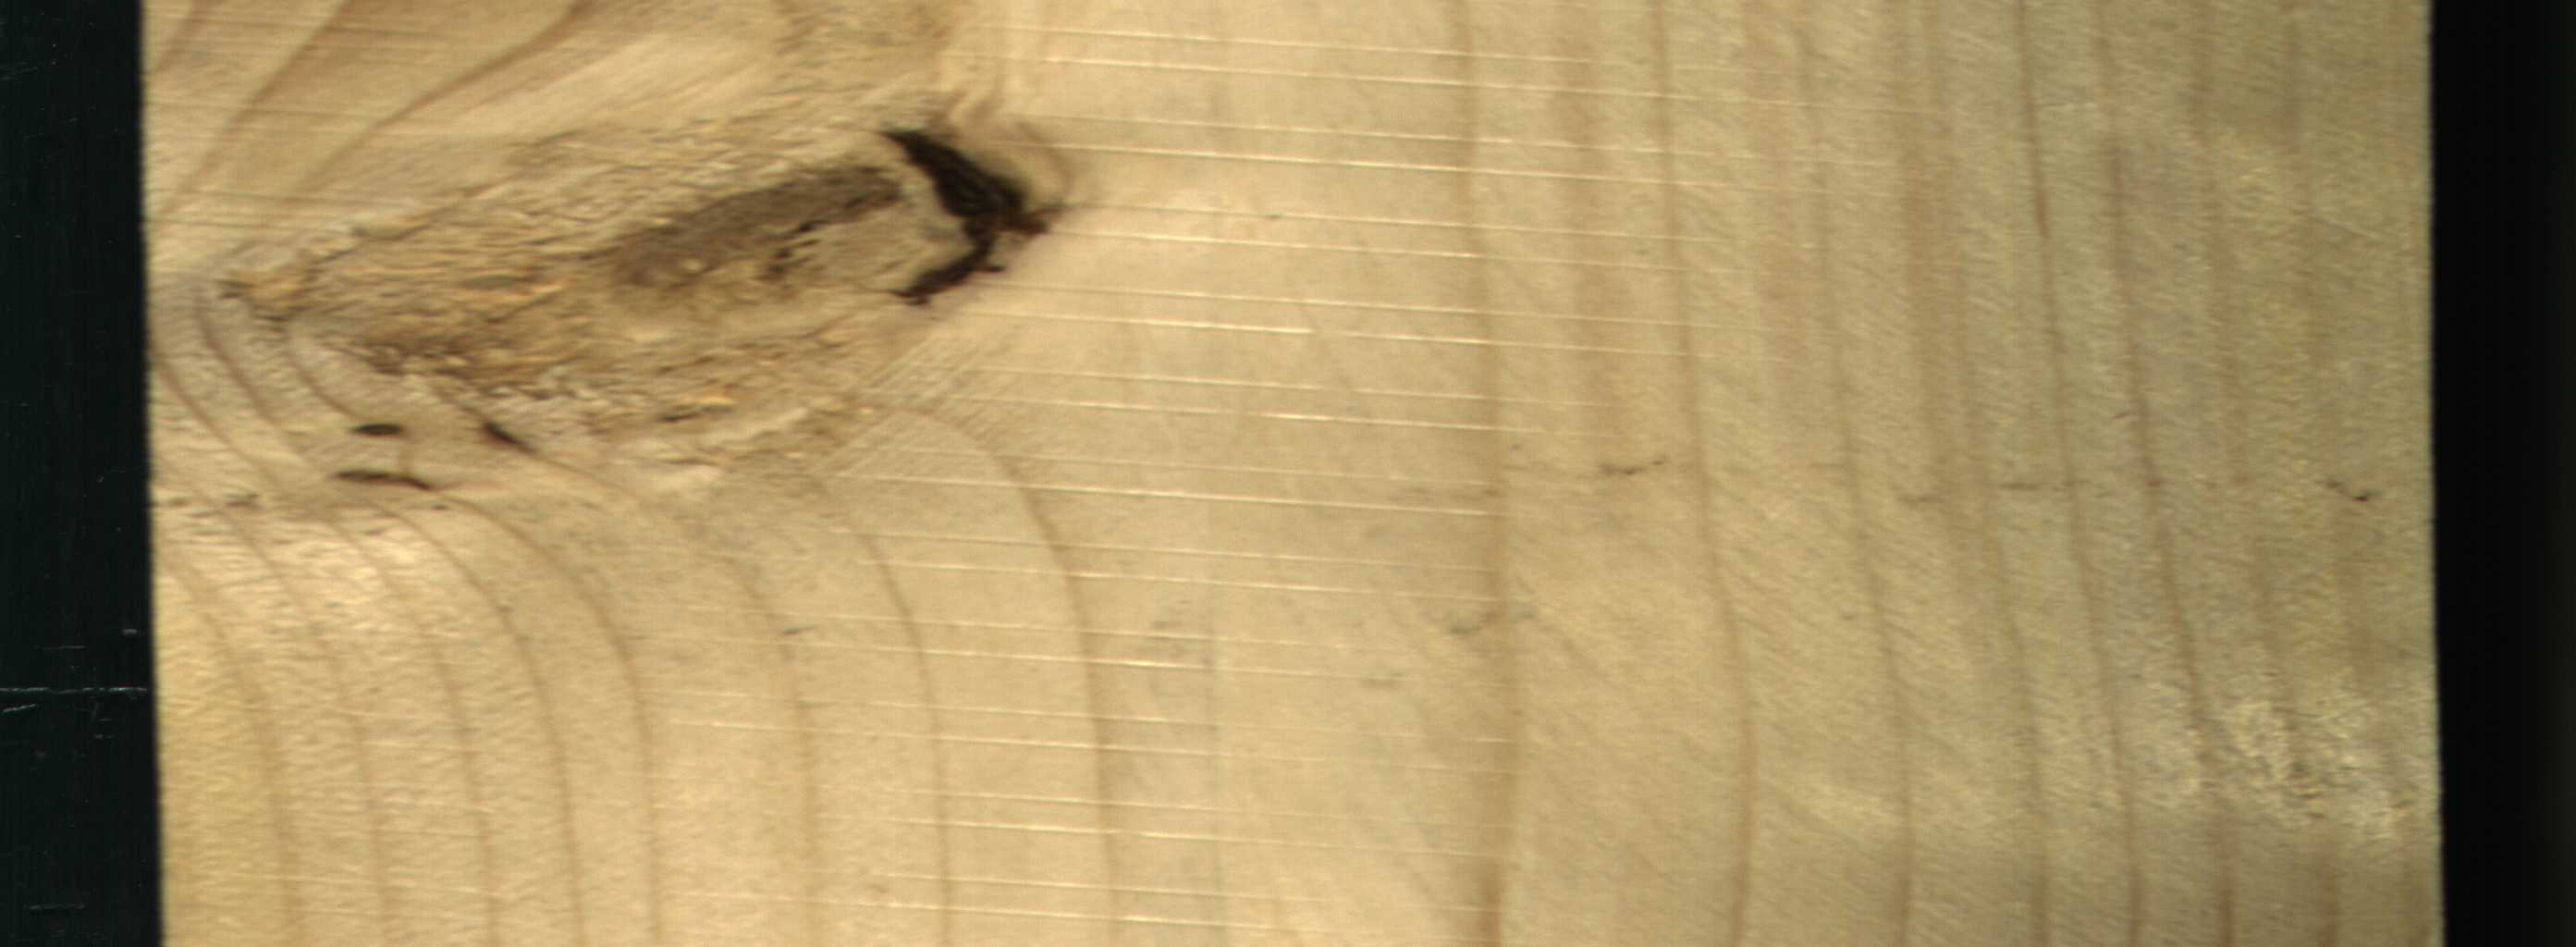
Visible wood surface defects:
Dead_Knot
Dead_Knot
Dead_Knot
Dead_Knot
Live_Knot